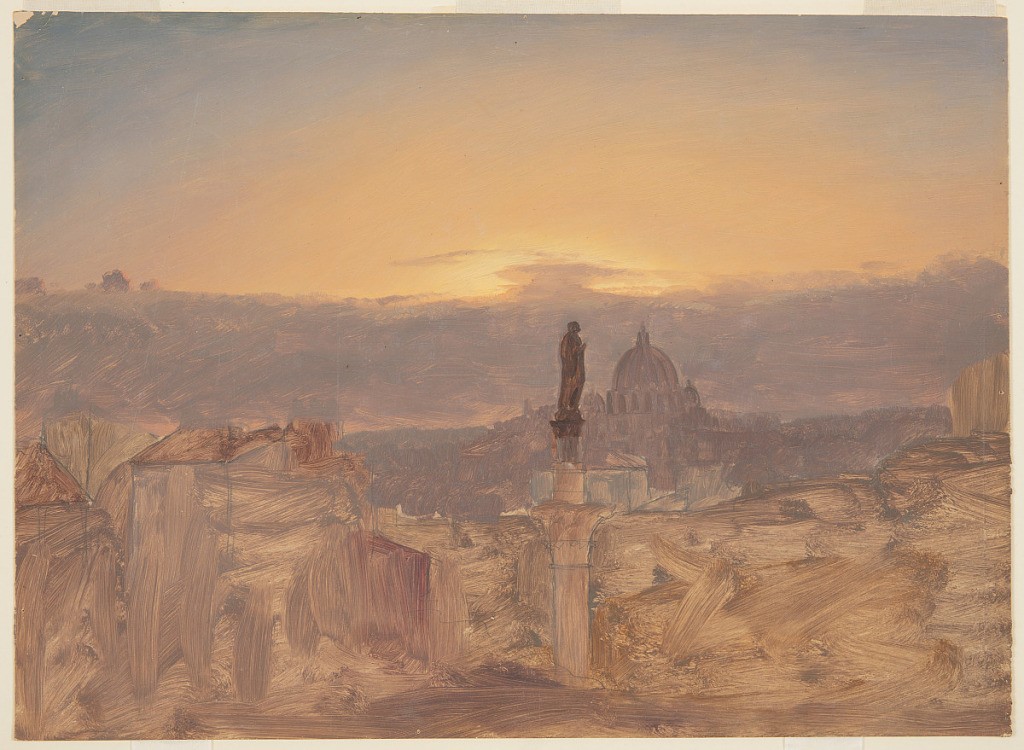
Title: The Column of the Immaculate Conception and St. Peter's Basilica, Rome
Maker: Frederic Edwin Church, American, 1826–1900
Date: October 1868–May 1869
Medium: Brush and oil, graphite on tan paperboard
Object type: Drawing
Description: Architecture and landscape sketch showing a view overlooking Rome from the Via Gregoriana, prominently featuring the Column of the Immaculate Conception and St. Peter's Basilica. The Column of the Immaculate Conception--a tall Corinthian column topped with a bronze statue of the Virgin Mary in the Piazza Mignanelli, near the Spanish Steps--is prominently visible in the foreground at center. Other buildings in the foreground at left and right are loosely rendered. Brownish-purple rooftops extend across the middle distance until they reach the immense dome of St. Peter's Basilica, which looms in the background at center. A long bank of clouds hangs just above the horizon and block the setting sun, which backlights the cloud with a luminous golden glow that transitions to a deep blue in the upper corners.